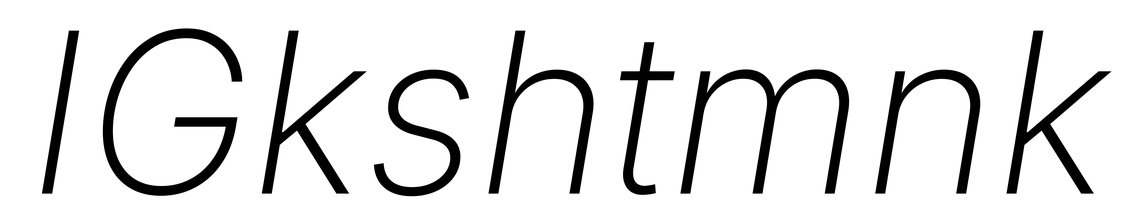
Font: Inter-Italic_ExtraLight_Italic